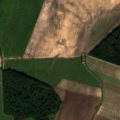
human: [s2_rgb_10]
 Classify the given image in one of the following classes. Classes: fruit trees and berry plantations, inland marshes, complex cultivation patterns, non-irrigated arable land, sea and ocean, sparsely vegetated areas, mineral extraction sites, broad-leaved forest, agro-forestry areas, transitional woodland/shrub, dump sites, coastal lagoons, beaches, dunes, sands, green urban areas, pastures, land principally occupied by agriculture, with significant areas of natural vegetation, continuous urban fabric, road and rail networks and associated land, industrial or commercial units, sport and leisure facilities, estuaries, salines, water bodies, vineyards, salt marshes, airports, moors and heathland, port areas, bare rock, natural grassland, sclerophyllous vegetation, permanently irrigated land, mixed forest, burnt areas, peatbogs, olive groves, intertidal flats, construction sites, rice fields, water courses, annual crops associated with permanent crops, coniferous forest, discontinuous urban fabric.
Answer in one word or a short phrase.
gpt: non-irrigated arable land, broad-leaved forest